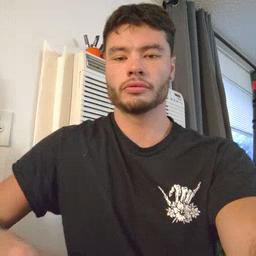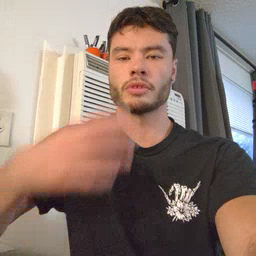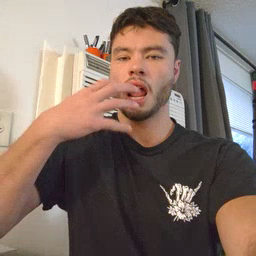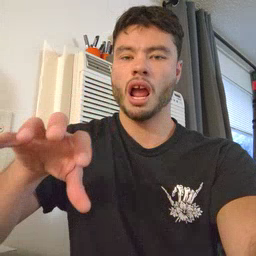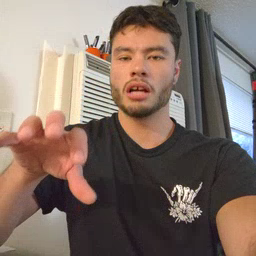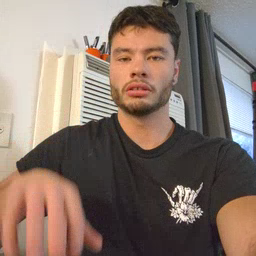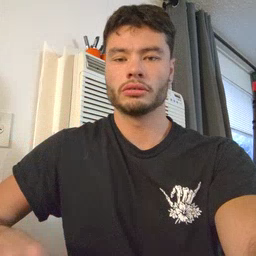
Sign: hot